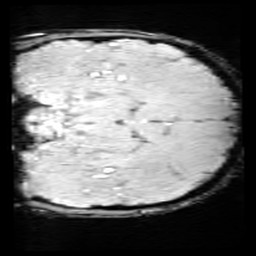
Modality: SWI
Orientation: coronal
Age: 12
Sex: male
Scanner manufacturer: siemens
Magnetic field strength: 3 T
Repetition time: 0.027 s
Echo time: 0.02 s